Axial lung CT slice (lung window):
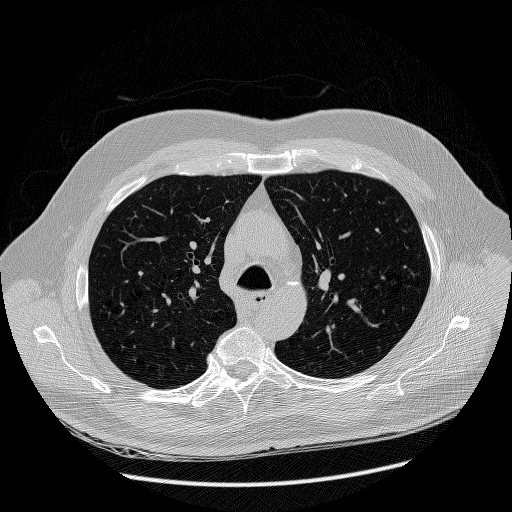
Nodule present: no